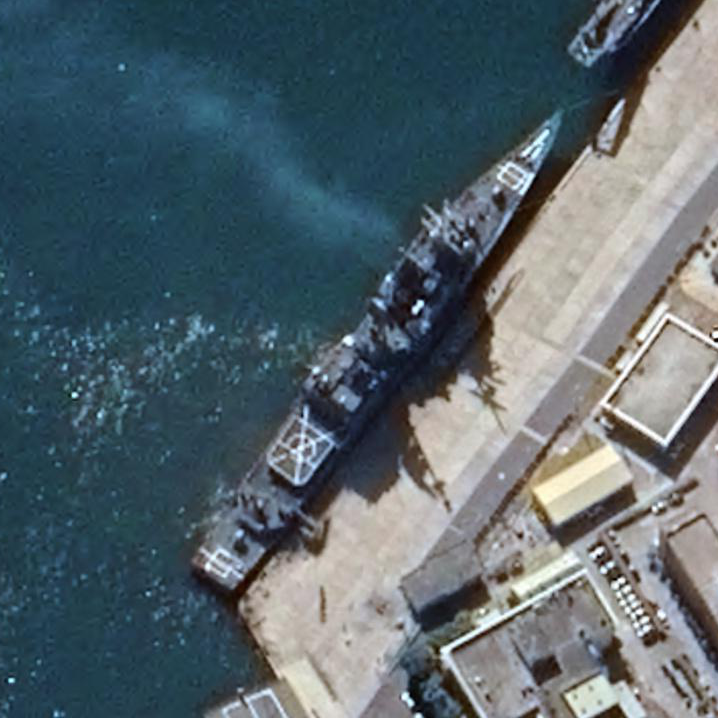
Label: cruiser